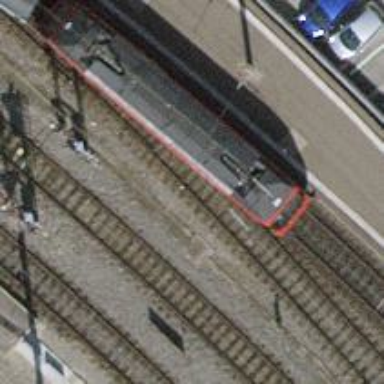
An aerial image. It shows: Single-track electrified railway siding with contact line for service.